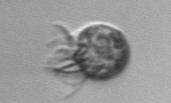
Label: Ciliophora